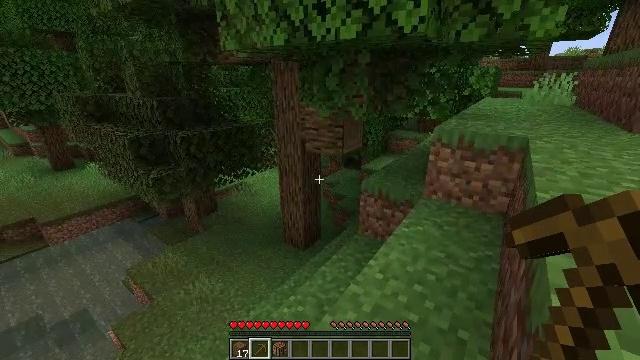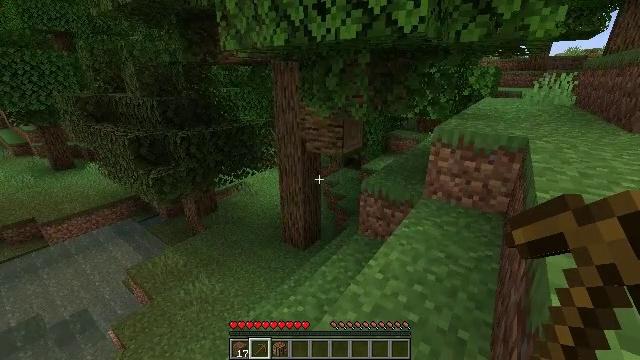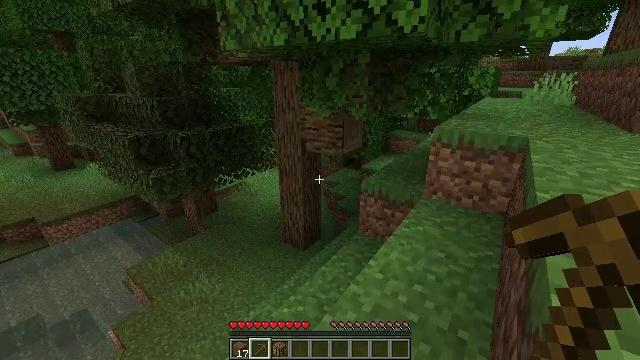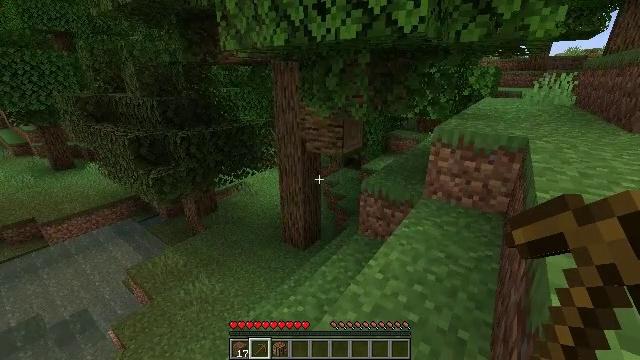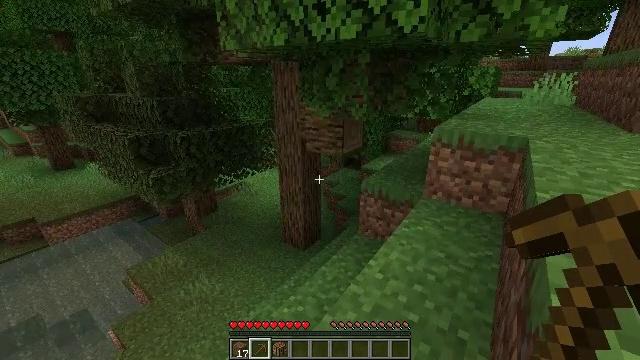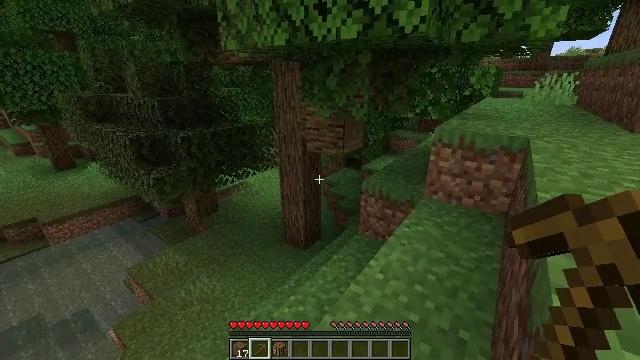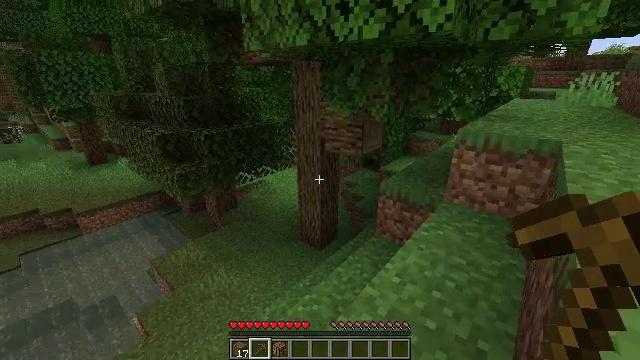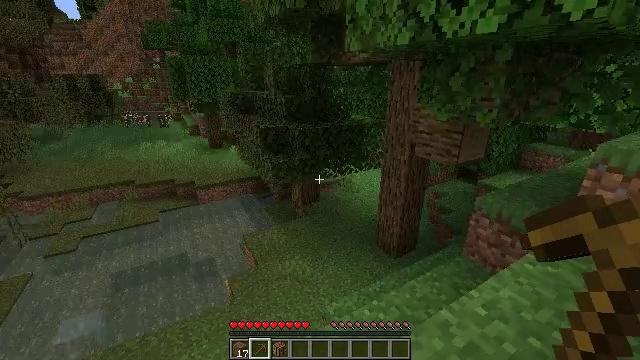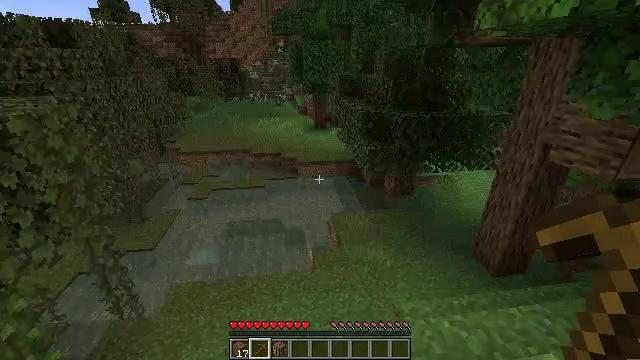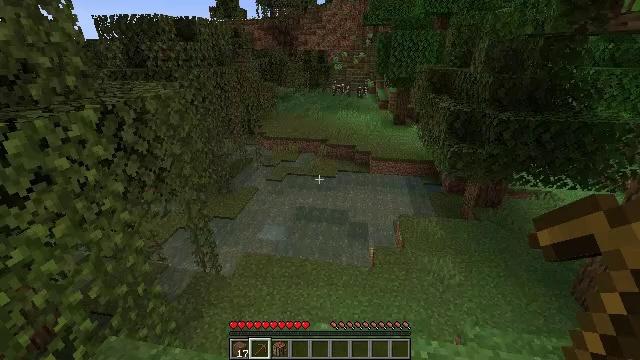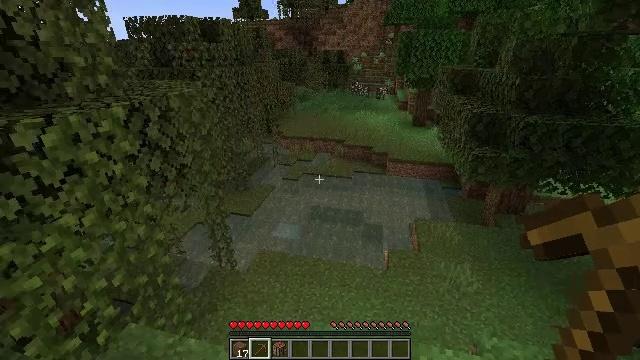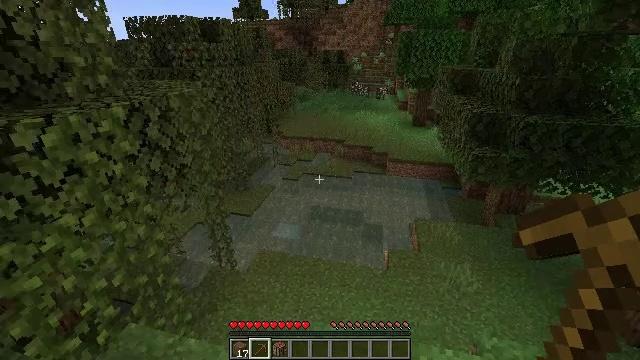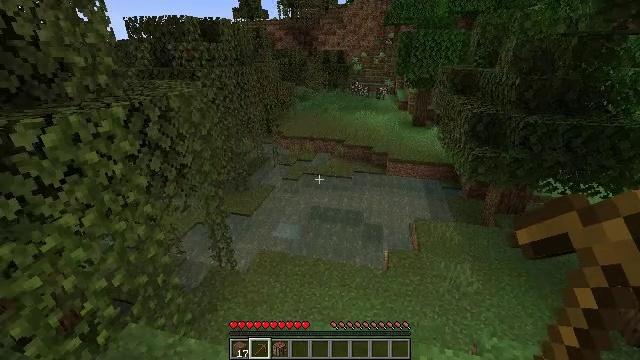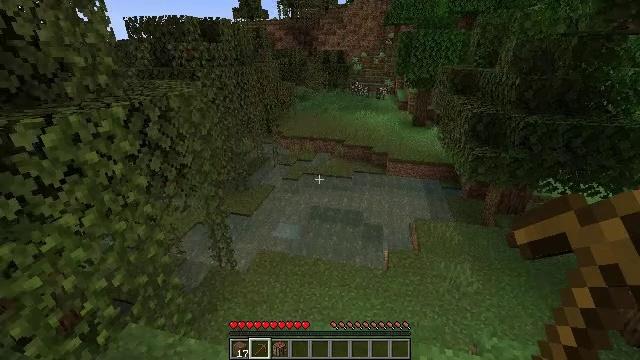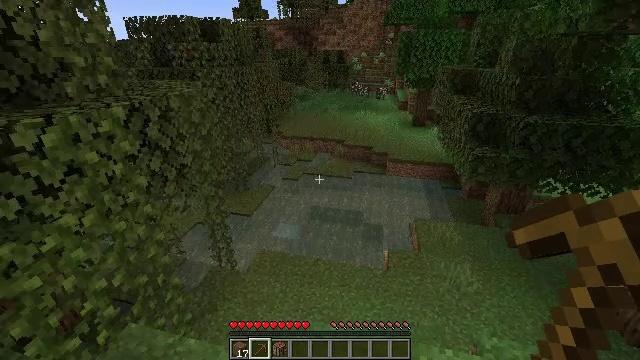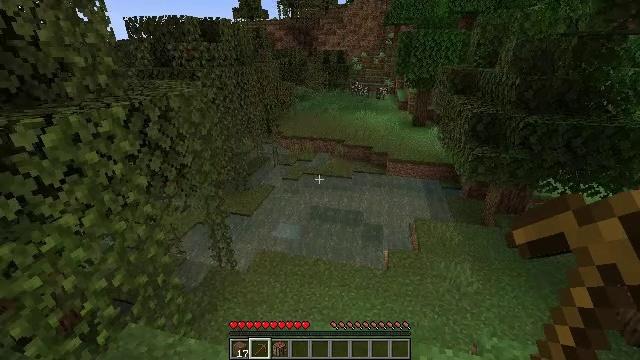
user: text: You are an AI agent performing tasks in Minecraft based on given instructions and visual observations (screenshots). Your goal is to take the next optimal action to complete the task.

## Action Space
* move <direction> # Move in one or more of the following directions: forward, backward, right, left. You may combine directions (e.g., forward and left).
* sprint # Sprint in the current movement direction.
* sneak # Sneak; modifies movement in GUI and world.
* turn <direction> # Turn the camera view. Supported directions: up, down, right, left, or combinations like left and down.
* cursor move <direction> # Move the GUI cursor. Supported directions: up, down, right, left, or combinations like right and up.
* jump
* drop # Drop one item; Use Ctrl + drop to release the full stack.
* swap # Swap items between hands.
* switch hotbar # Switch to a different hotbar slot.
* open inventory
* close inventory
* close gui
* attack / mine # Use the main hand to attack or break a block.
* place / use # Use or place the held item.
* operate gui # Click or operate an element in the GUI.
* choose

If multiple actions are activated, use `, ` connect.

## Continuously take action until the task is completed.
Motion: motion action
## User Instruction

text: Harvest stone in the caves.
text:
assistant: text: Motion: no_op
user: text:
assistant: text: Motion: no_op
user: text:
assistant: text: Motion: no_op
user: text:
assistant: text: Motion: no_op
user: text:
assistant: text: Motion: no_op
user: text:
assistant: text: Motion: turn left
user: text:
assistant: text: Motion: turn left
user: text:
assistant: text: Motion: turn left and down
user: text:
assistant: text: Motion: turn left and down
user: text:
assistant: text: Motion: turn left
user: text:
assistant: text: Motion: no_op
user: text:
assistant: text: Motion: no_op
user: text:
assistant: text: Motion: no_op
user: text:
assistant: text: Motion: no_op
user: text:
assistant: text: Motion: no_op
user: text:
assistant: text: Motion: no_op
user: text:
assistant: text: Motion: no_op
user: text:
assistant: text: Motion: no_op
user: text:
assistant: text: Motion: no_op
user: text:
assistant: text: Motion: no_op
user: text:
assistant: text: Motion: no_op
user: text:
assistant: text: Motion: no_op
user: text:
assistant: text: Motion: no_op
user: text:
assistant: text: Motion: no_op
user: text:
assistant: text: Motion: no_op
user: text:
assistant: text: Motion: no_op
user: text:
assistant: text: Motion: no_op
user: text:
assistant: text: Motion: no_op
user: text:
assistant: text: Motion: turn left
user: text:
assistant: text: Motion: turn left and up